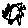
Label: sun